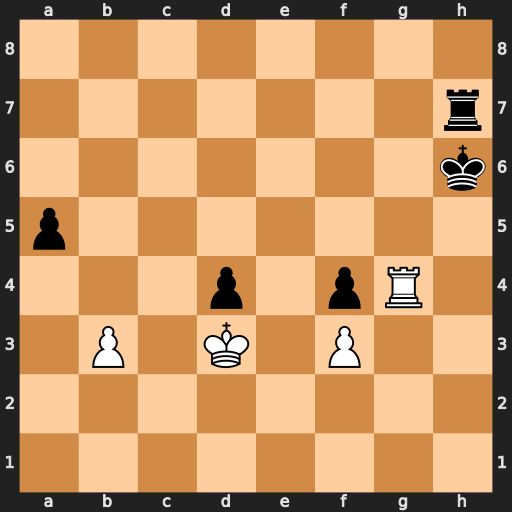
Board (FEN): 8/7r/7k/p7/3p1pR1/1P1K1P2/8/8
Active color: w
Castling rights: -
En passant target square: -
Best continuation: Rh4+ Kg7 Rxh7+